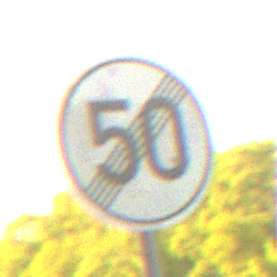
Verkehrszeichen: EndeGeschwindigkeit50
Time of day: SunriseSunset
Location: Outdoor (RoadRail)
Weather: Clear
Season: NotSpecified
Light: Natural